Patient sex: M
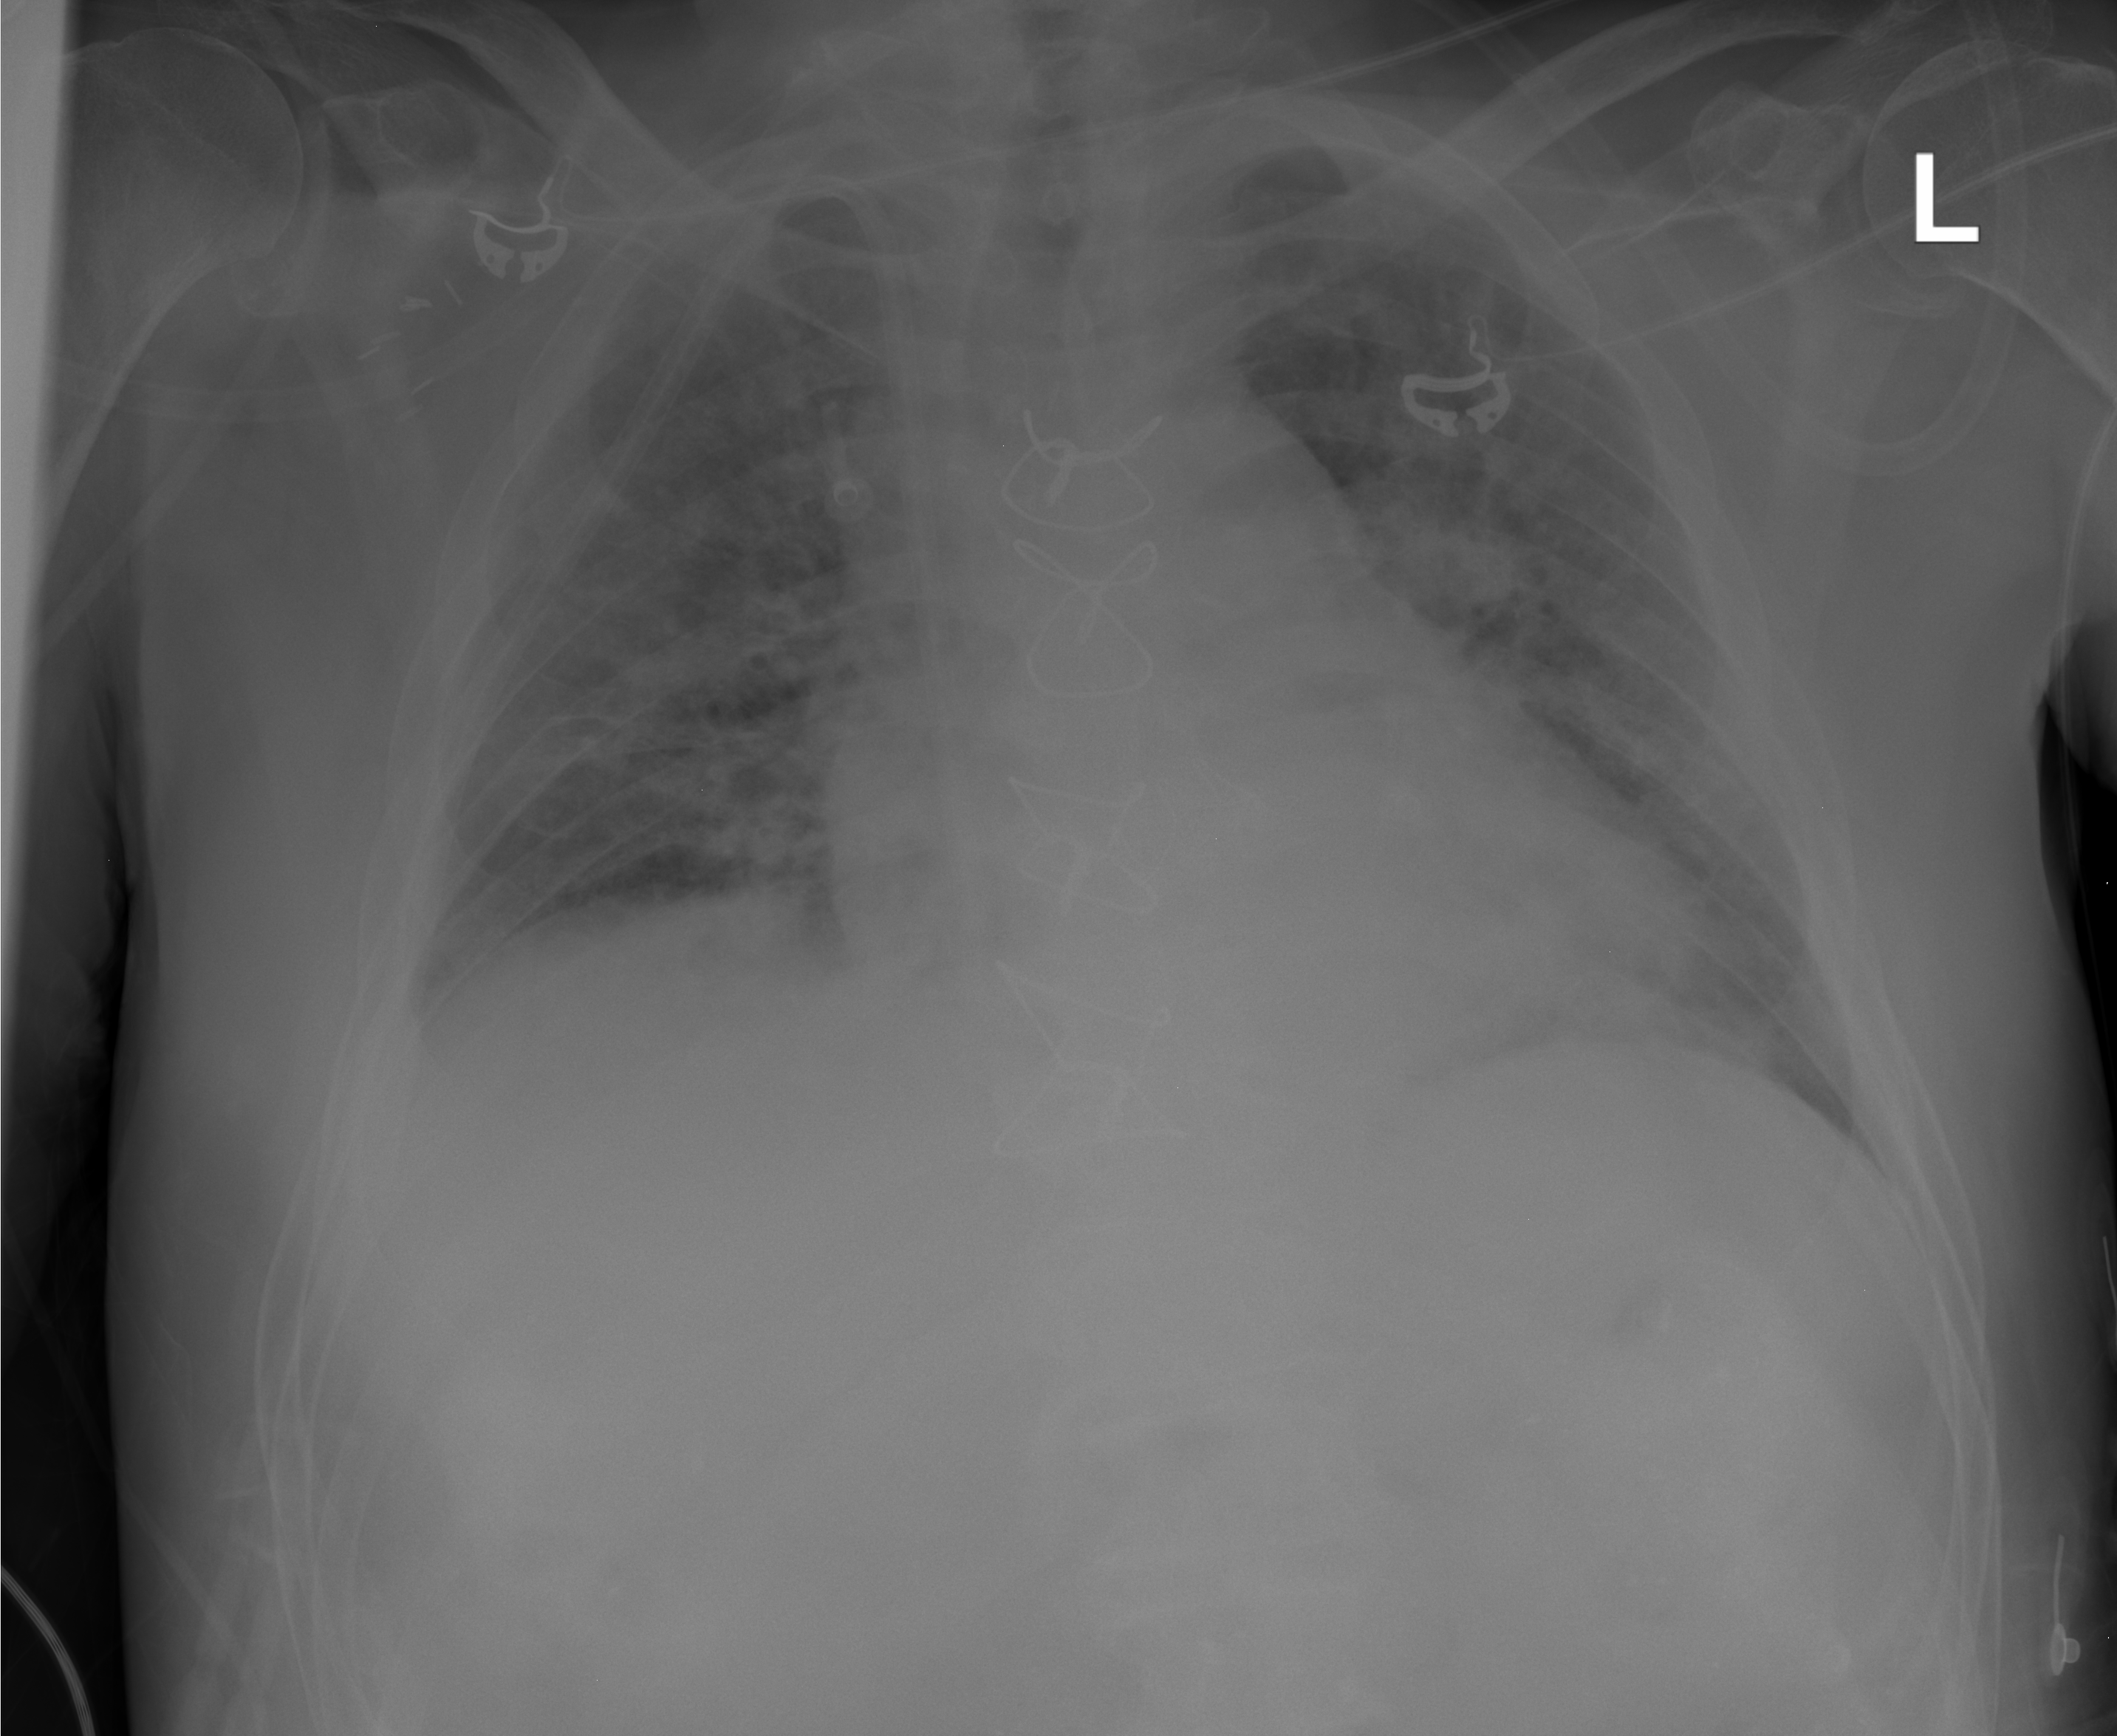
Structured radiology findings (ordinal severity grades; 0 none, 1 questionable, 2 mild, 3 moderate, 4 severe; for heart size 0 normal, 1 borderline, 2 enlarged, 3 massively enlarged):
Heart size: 2
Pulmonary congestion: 3
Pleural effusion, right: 2
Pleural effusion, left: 0
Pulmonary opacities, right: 3
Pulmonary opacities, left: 3
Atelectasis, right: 2
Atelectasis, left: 0